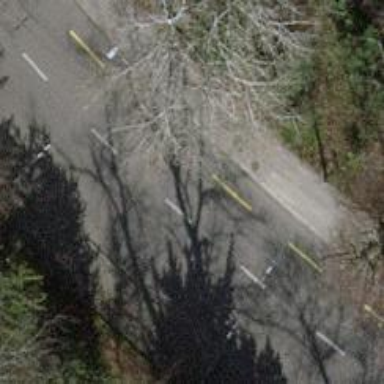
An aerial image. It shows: Secondary road with asphalt surface. There is cycle lane on the left side and trolley wires above the road.